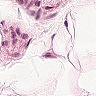
Metastatic tissue present: no